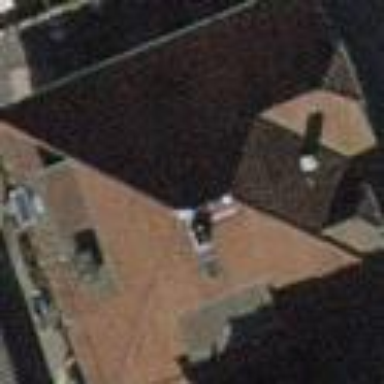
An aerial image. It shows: Hipped roof on apartment building.